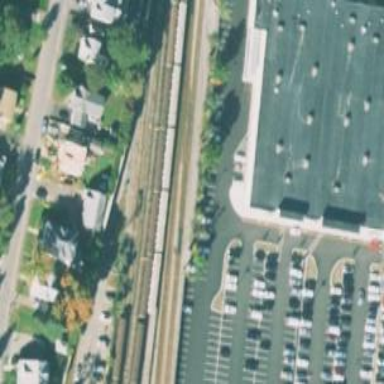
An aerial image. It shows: Yard area with electrified rail tracks.